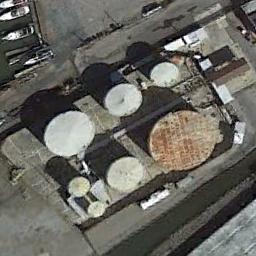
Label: storage_tank